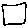
Label: square